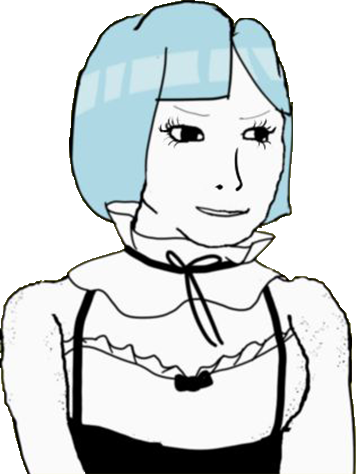
Label: 5_Doomer_Girl